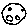
Label: moon